【题型】选择题　【知识点】立体几何　【难度】medium
在正方体 \(ABCD-A_1B_1C_1D_1\) 中，\(E,F,M\) 分别为棱 \(DC,BC,AA_1\) 的中点，\(P\) 为下底面 \(A_1B_1C_1D_1\) 的中心，则下列结论中错误的是（ ）

\vspace{0.5em}
\noindent A. \(MP\) 与 \(EF\) 为异面直线 \quad\quad B. \(MP \perp EF\)

\vspace{0.5em}
\noindent C. \(MP \perp C_1D\) \quad\quad\quad\quad\ D. \(EF \parallel\) 平面 \(AD_1B_1\)

\vspace{0.5em}
【解答】
\noindent \textbf{【答案】} C

\vspace{0.5em}
\noindent \textbf{【解析】} 如图：

\vspace{0.5em}
\noindent 对 A：因为 \(EF \subset\) 平面 \(ABCD\)，\(AC_1 \cap\) 平面 \(ABCD = A\)，且 \(A \notin EF\)，所以直线 \(AC_1\) 与 \(EF\) 异面，又 \(AC_1 \parallel MP\)，直线 \(MP\) 与直线 \(EF\) 不相交，所以 \(MP\) 与 \(EF\) 为异面直线. 故 A 正确；

\vspace{0.5em}
\noindent 对 B：因为 \(B_1D_1 \perp AC_1\)，\(B_1D_1 \perp AA_1\)，\(AC_1, AA_1 \subset\) 平面 \(AA_1C_1C\)，且 \(AC_1 \cap A_1A = A_1\)，所以 \(B_1D_1 \perp\) 平面 \(AA_1C_1C\)，又 \(MP \subset\) 平面 \(AA_1C_1C\)，所以 \(B_1D_1 \perp MP\).

又 \(B_1D_1 \parallel BD \parallel EF\)，所以 \(MP \perp EF\). 故 B 正确；

\vspace{0.5em}
\noindent 对 C：因为 \(MP \parallel AC_1\)，所以 \(\angle AC_1D\) 为异面直线 \(MP\) 与 \(C_1D\) 所成的角.

在 \(\triangle AC_1D\) 中，\(\angle ADC_1 = 90^\circ\)，所以 \(\angle AC_1D \neq 90^\circ\)，所以 \(MP\) 与 \(C_1D\) 不垂直，故 C 错误；

\vspace{0.5em}
\noindent 对 D：因为 \(EF \parallel BD \parallel B_1D_1\)，\(B_1D_1 \subset\) 平面 \(AB_1D_1\)，\(EF \not\subset\) 平面 \(AB_1D_1\)，所以 \(EF \parallel\) 平面 \(AB_1D_1\). 故 D 正确.

故选：C
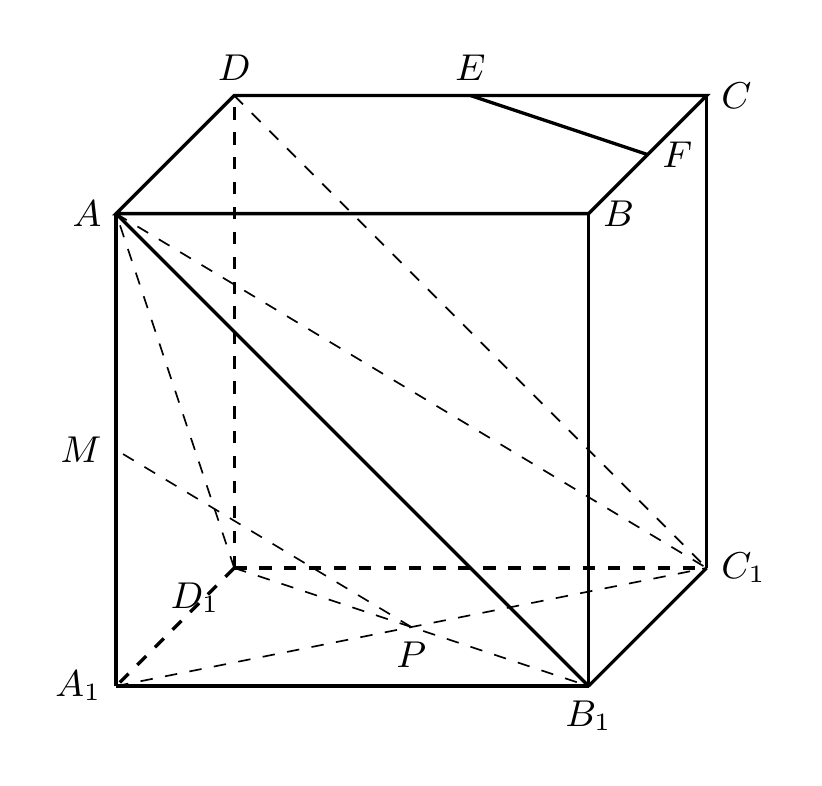